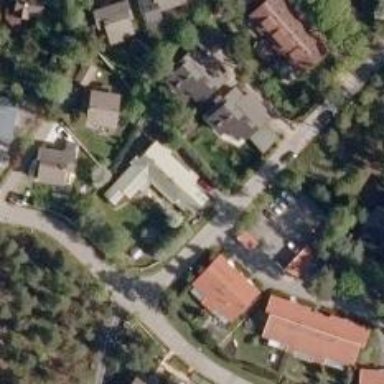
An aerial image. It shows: Veterinary facility.